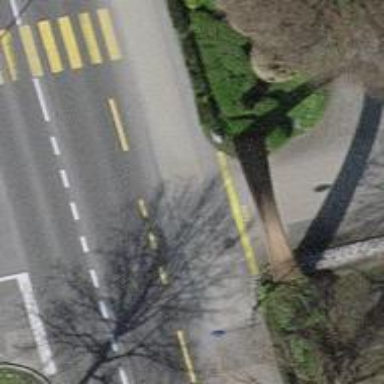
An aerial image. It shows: Driveway with sidewalk.